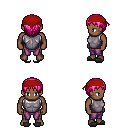
a pixel art fantasy rpg character, male body template, human, dark skin, steel chest armor, magenta pants, pink plain hairstyle, red bandana, gray slippers, four views (front, back, left, right), 2x2 character sprite sheet, small pixel art, hard edges, no anti-aliasing